Question:
I added FETCH REQUESTS and I write the below code.
'''
NSFetchRequest *fetchRequest = [delegate.managedObjectModel
fetchRequestFromTemplateWithName:@"isUser"
substitutionVariables:nil];
'''
but fetchRequest returns nil.
Help me!
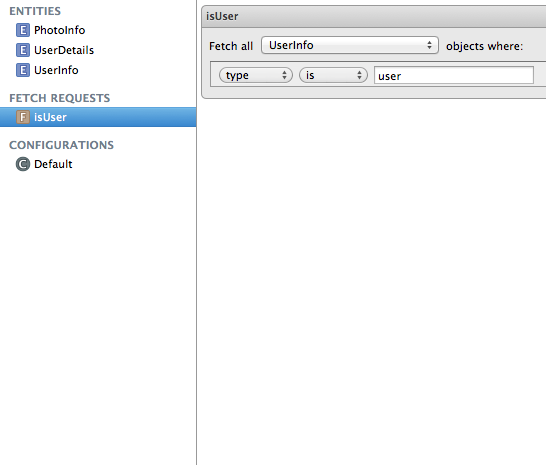
Answer: From the documentation on 'fetchRequestFromTemplateWithName:':
> The variables dictionary must provide values for the variables. If you want to test for a nil value, use [NSNull null].
'''
NSFetchRequest *fetchRequest = [delegate.managedObjectModel
fetchRequestFromTemplateWithName:@"isUser"
substitutionVariables:[NSDictionary dictionaryWithObjectsAndKeys:
@"type", [NSNull null], nil]];
'''
Maybe you are looking for 'fetchRequestTemplateForName:' which works without substitution variables.